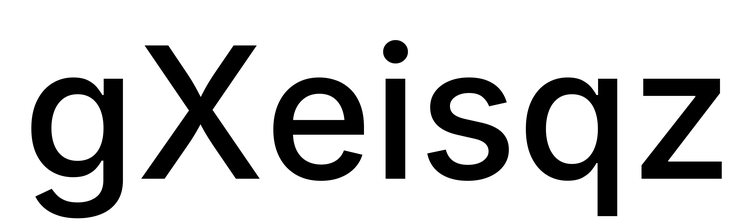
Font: Inter_Medium